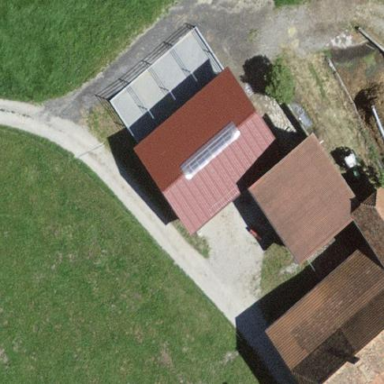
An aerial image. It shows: Rural barn.